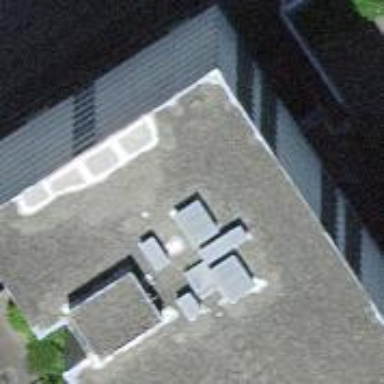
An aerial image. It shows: Building with flat roof.